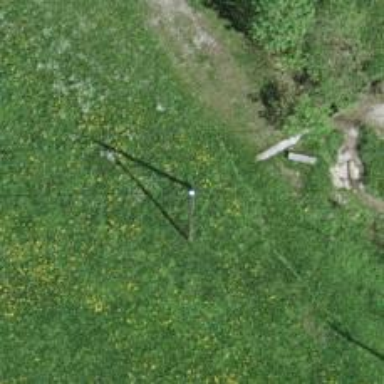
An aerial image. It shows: Minor power line.